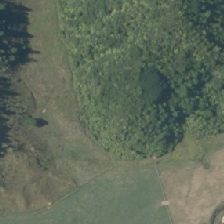
Land cover: low_producing_grassland